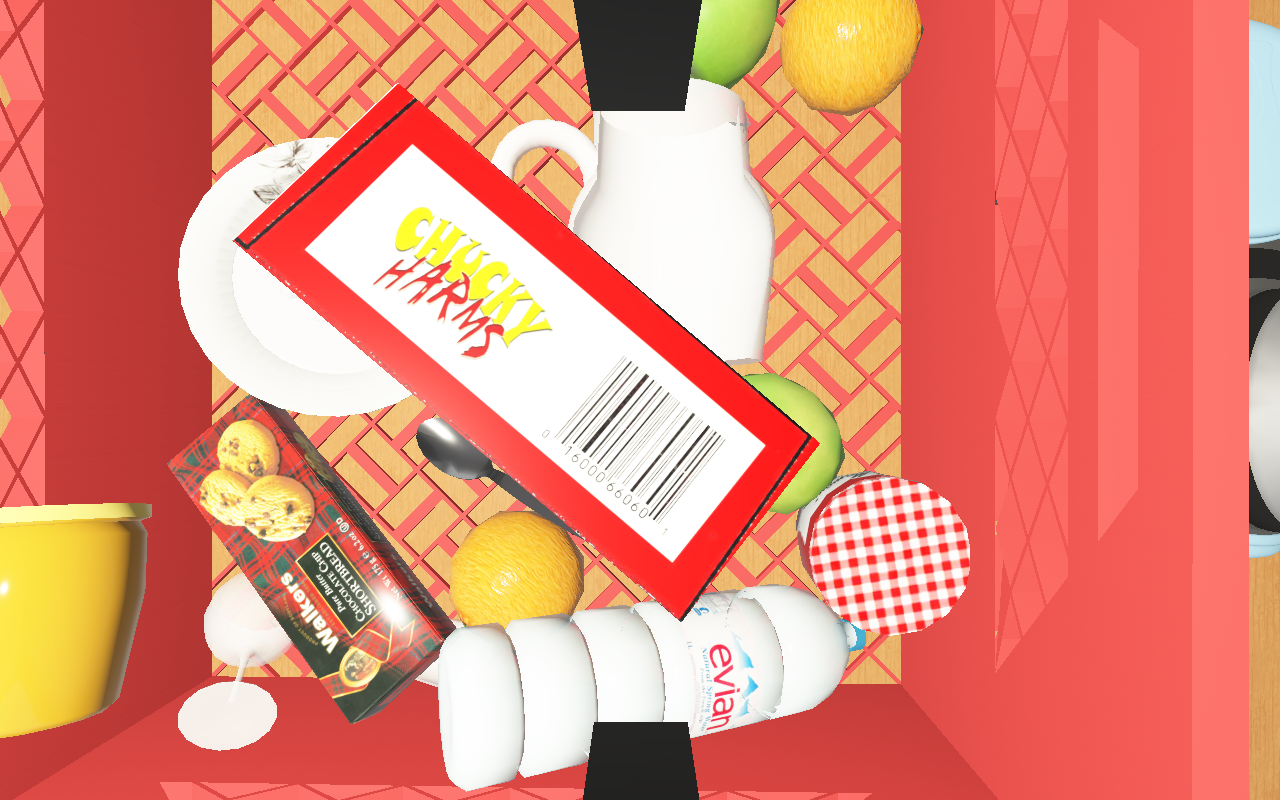
Objects in the scene:
apple
plate
glass
wineglass
jam jar
cereal box
biscuit box